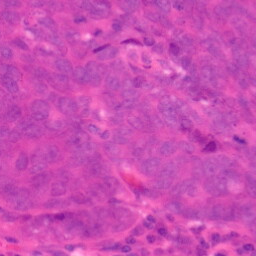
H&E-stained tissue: Colon